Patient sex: M
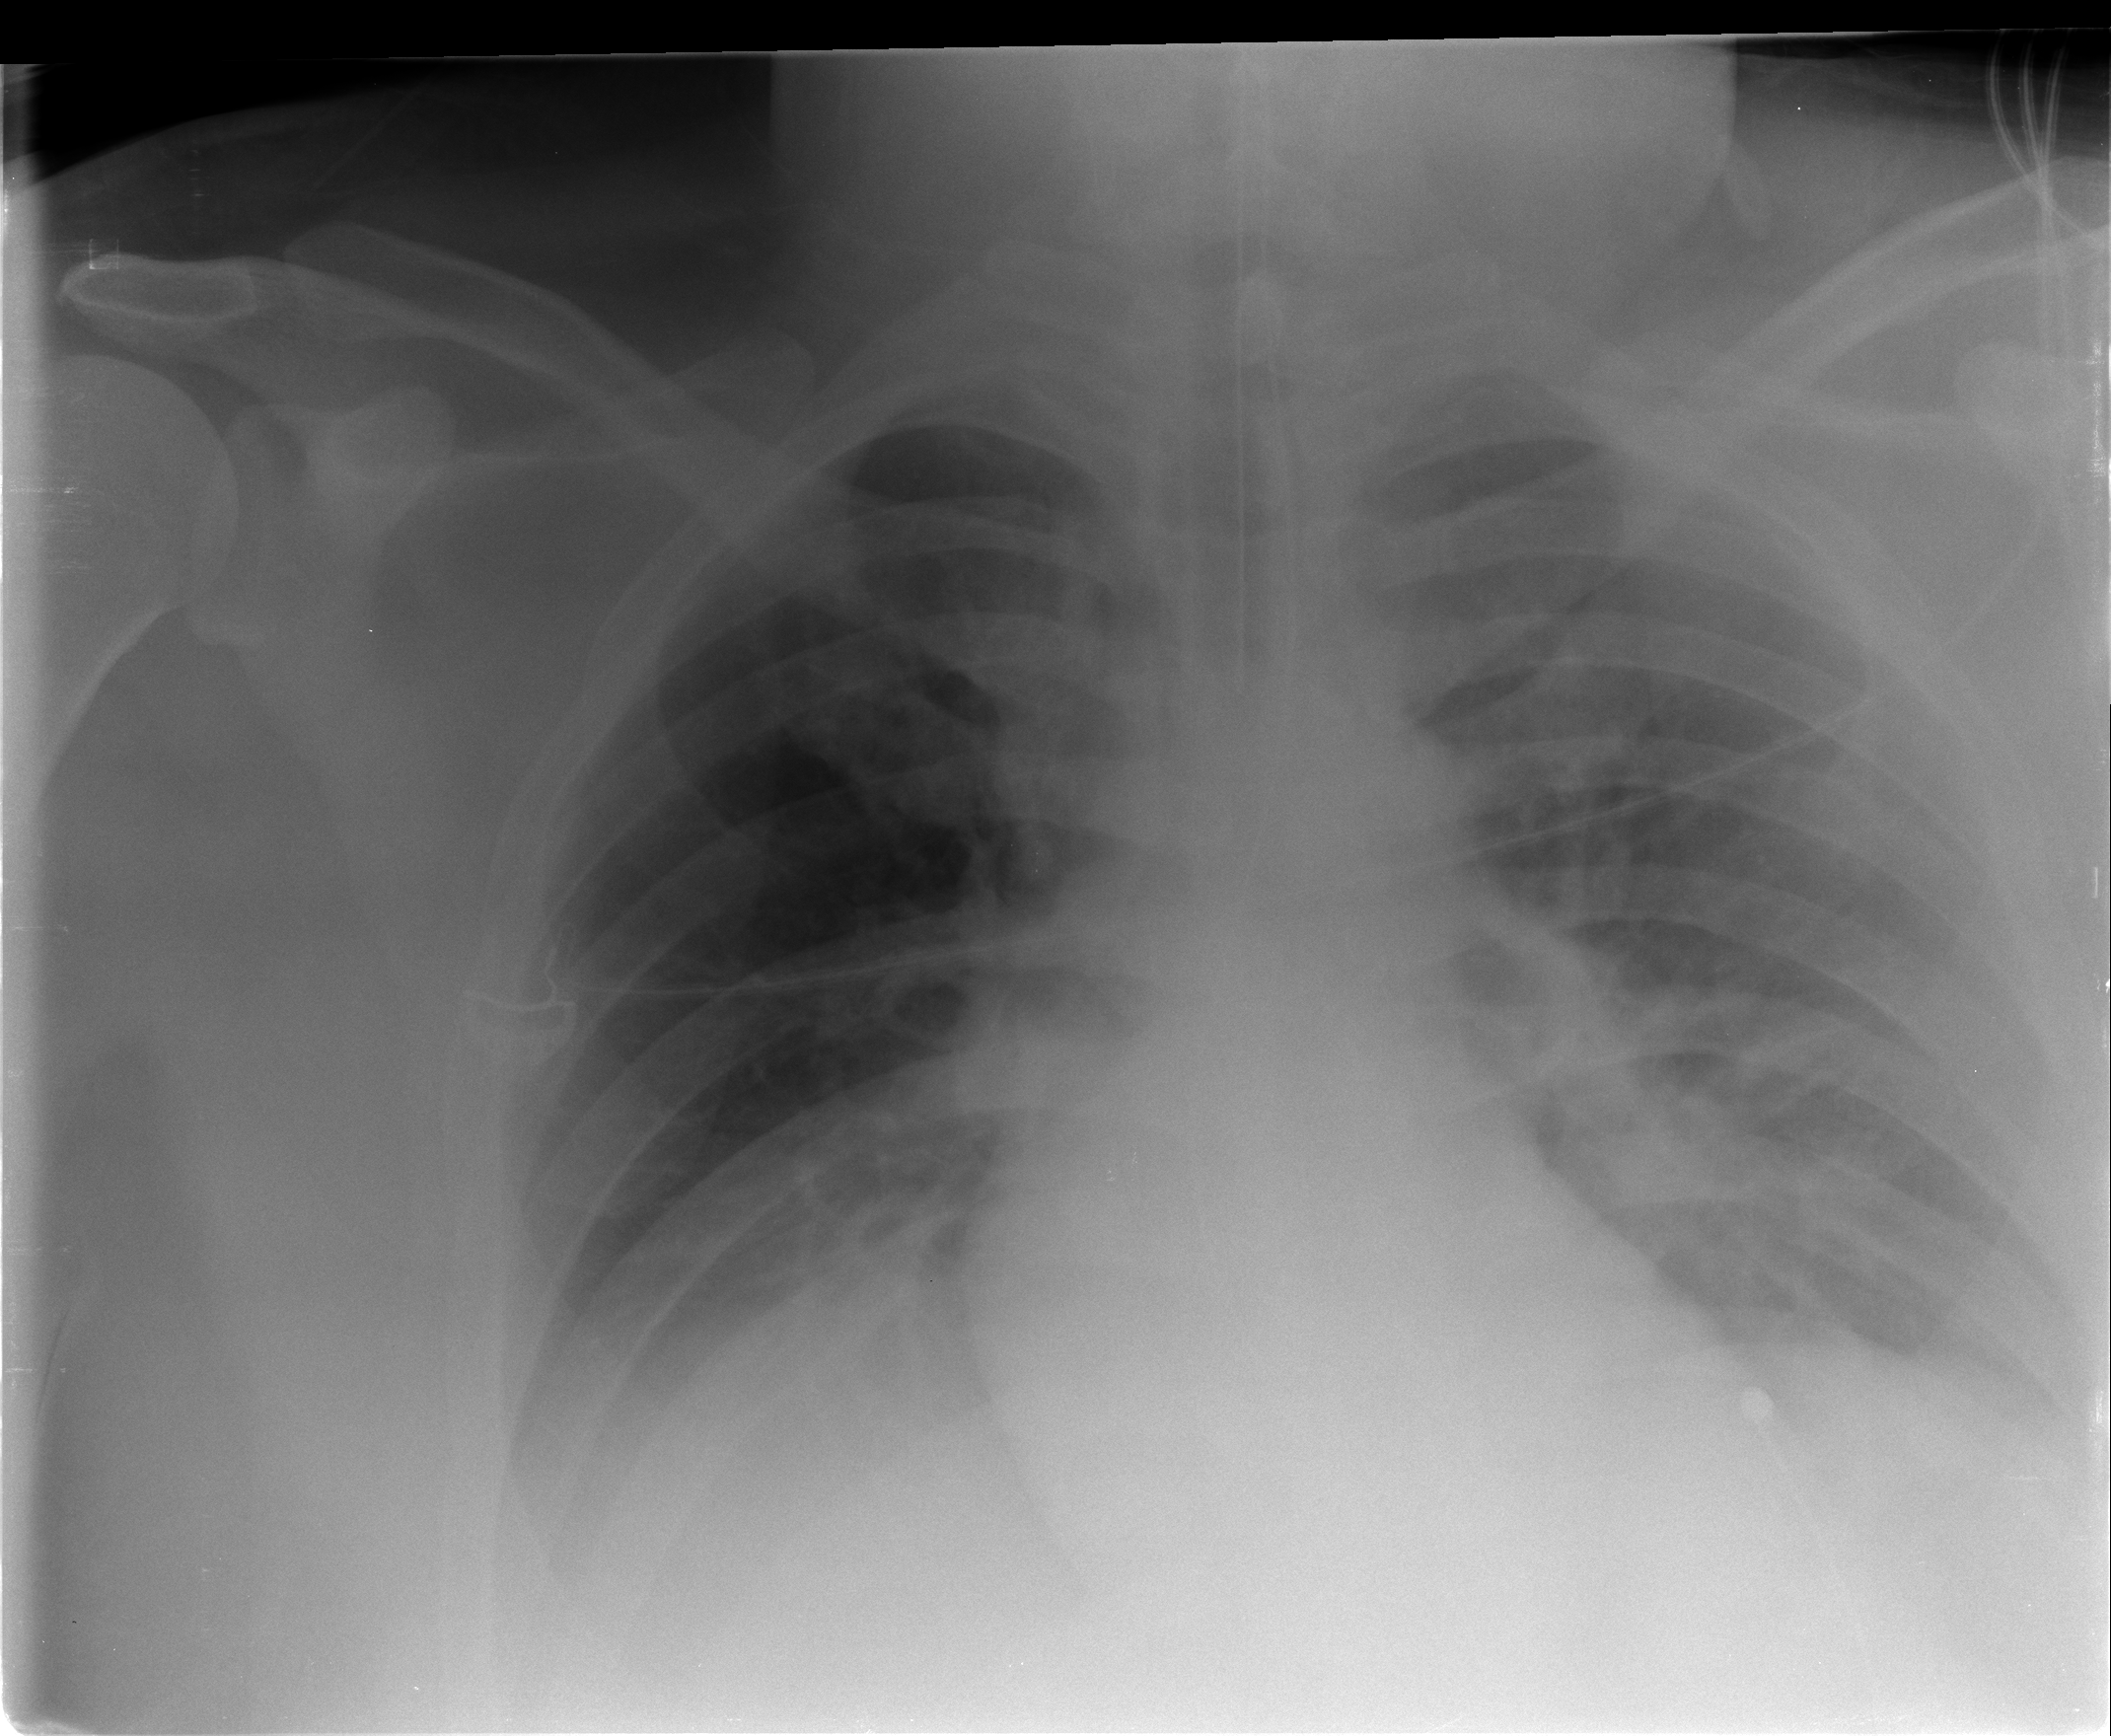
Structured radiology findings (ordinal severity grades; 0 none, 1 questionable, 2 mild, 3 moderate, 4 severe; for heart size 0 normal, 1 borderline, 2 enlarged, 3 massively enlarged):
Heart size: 0
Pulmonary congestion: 0
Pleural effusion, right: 2
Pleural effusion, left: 2
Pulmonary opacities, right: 0
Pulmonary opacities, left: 0
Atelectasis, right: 2
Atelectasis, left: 2